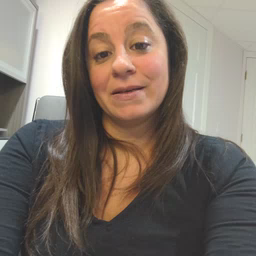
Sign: penny